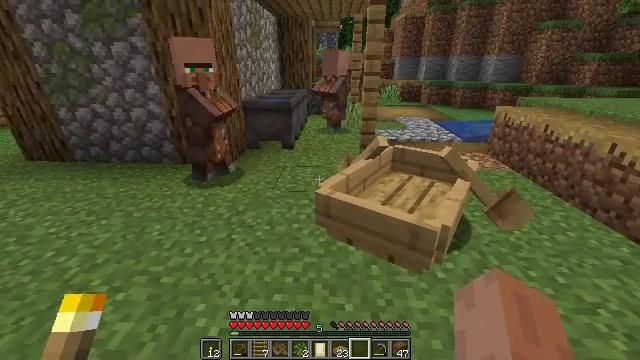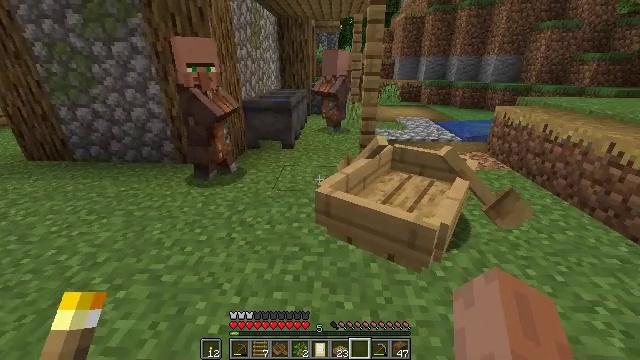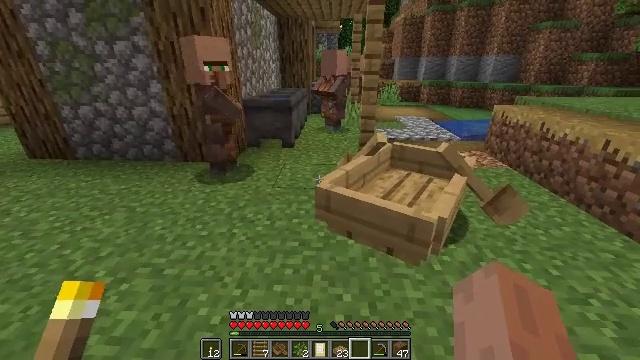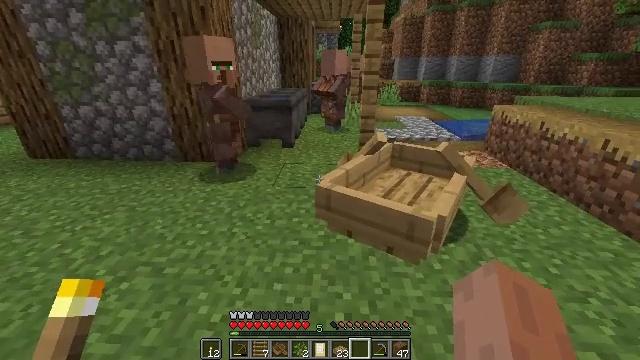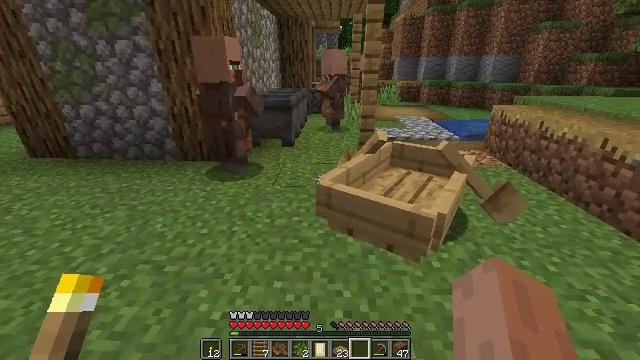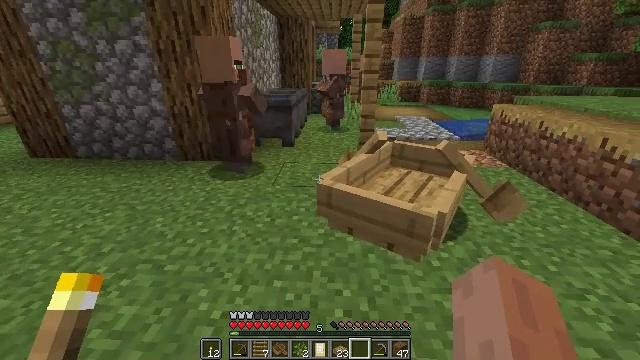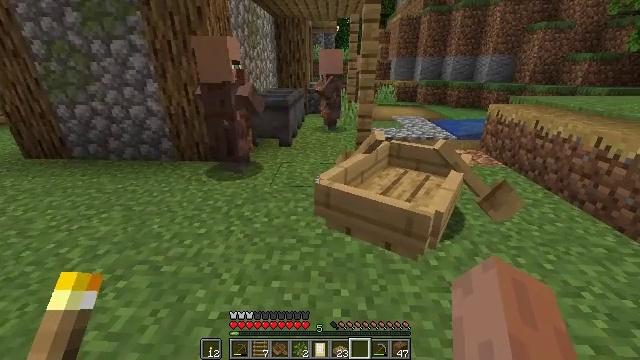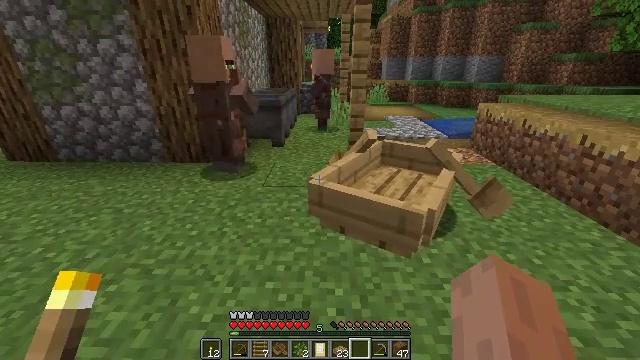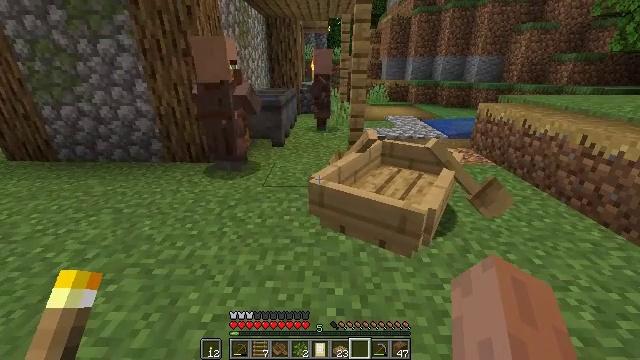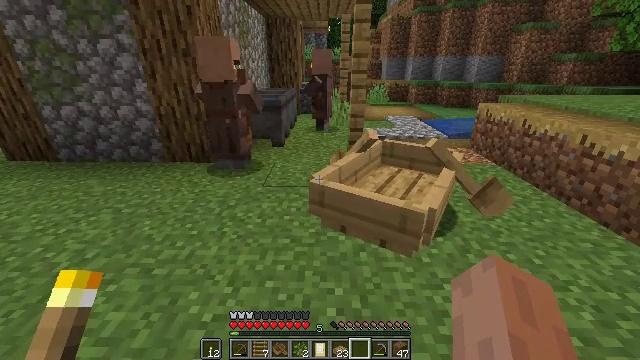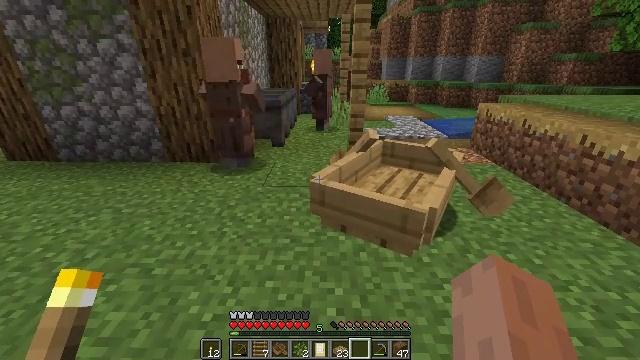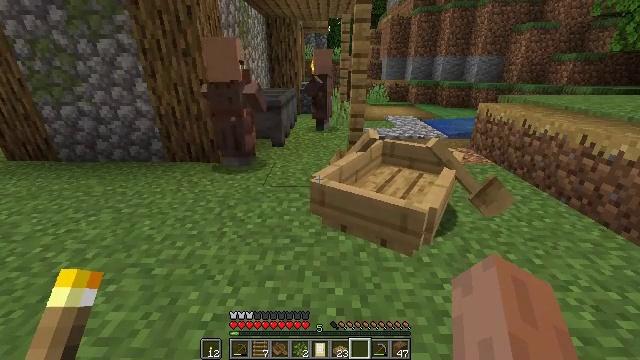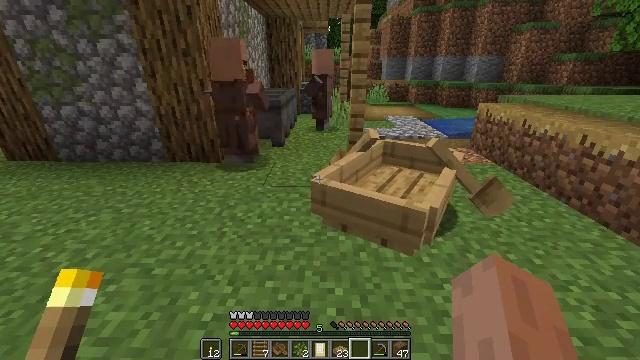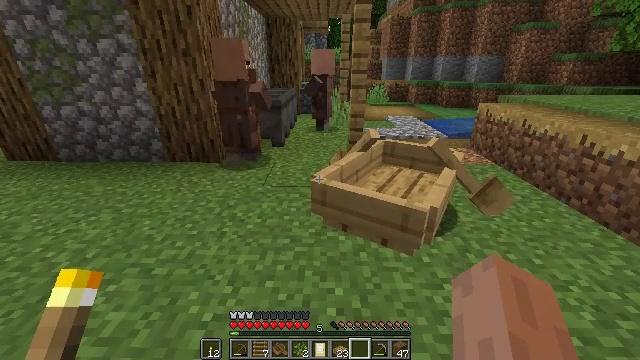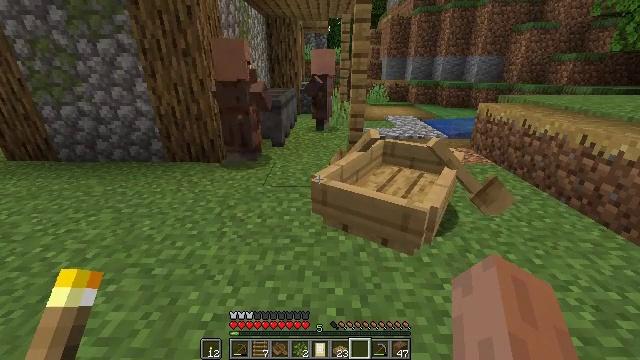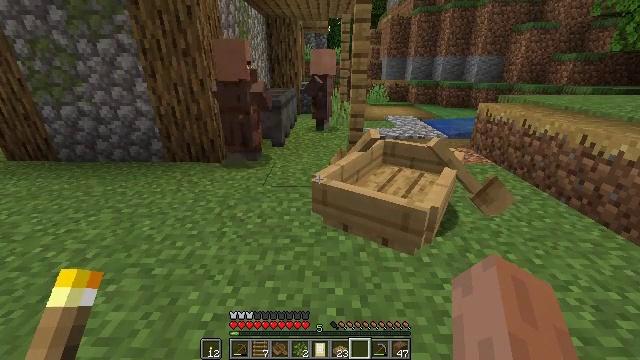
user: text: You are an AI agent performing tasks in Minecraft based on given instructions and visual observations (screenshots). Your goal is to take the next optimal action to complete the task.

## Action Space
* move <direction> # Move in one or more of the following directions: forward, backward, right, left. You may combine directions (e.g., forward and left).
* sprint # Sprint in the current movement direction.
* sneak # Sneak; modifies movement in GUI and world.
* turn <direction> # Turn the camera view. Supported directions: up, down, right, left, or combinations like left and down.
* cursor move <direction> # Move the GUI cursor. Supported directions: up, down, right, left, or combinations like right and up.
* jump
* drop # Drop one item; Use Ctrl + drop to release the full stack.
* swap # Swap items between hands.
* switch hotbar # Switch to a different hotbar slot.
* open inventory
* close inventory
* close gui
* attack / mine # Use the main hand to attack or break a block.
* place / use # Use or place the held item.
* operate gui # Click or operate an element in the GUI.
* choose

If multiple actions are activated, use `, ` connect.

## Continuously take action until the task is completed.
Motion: motion action
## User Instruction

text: Break the cauldron to collect it.
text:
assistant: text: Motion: no_op
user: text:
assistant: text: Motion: no_op
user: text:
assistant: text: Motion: no_op
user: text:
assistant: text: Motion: no_op
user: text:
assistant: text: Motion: no_op
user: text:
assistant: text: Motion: no_op
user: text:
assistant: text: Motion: turn right
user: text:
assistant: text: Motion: no_op
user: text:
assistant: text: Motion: no_op
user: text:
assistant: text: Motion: no_op
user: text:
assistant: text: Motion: no_op
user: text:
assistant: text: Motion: no_op
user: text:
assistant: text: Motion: no_op
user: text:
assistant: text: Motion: no_op
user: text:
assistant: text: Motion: no_op
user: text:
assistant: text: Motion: no_op
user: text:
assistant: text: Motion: no_op
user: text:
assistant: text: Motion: no_op
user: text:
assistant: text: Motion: no_op
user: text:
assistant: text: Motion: no_op
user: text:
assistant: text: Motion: no_op
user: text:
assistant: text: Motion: no_op
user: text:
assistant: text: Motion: no_op
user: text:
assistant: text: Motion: no_op
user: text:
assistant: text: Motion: no_op
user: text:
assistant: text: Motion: no_op
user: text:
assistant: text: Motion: no_op
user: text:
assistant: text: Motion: no_op
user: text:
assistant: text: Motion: no_op
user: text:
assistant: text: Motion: no_op